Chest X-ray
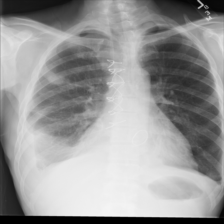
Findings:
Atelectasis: negative
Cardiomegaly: negative
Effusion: positive
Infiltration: negative
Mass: negative
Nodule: negative
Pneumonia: negative
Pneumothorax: negative
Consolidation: negative
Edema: negative
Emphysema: negative
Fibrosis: negative
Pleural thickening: negative
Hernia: negative